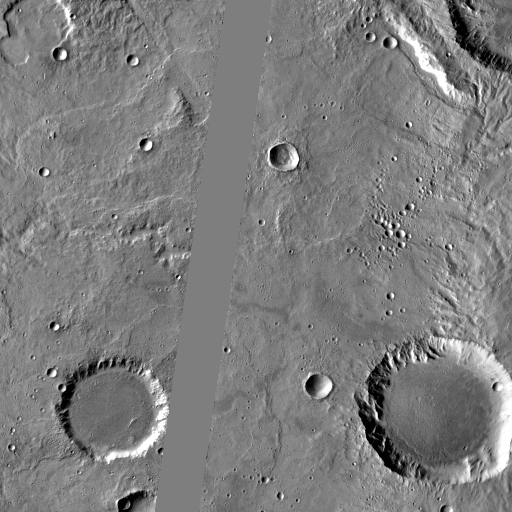
Crater classes present: Background, Other, Buried, Secondary